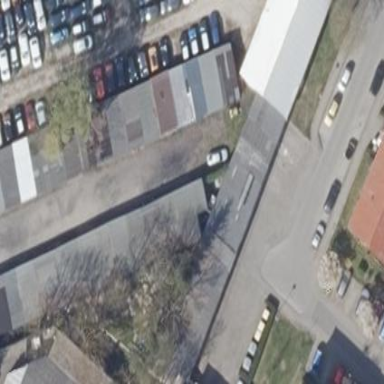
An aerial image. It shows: Garage.